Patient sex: M
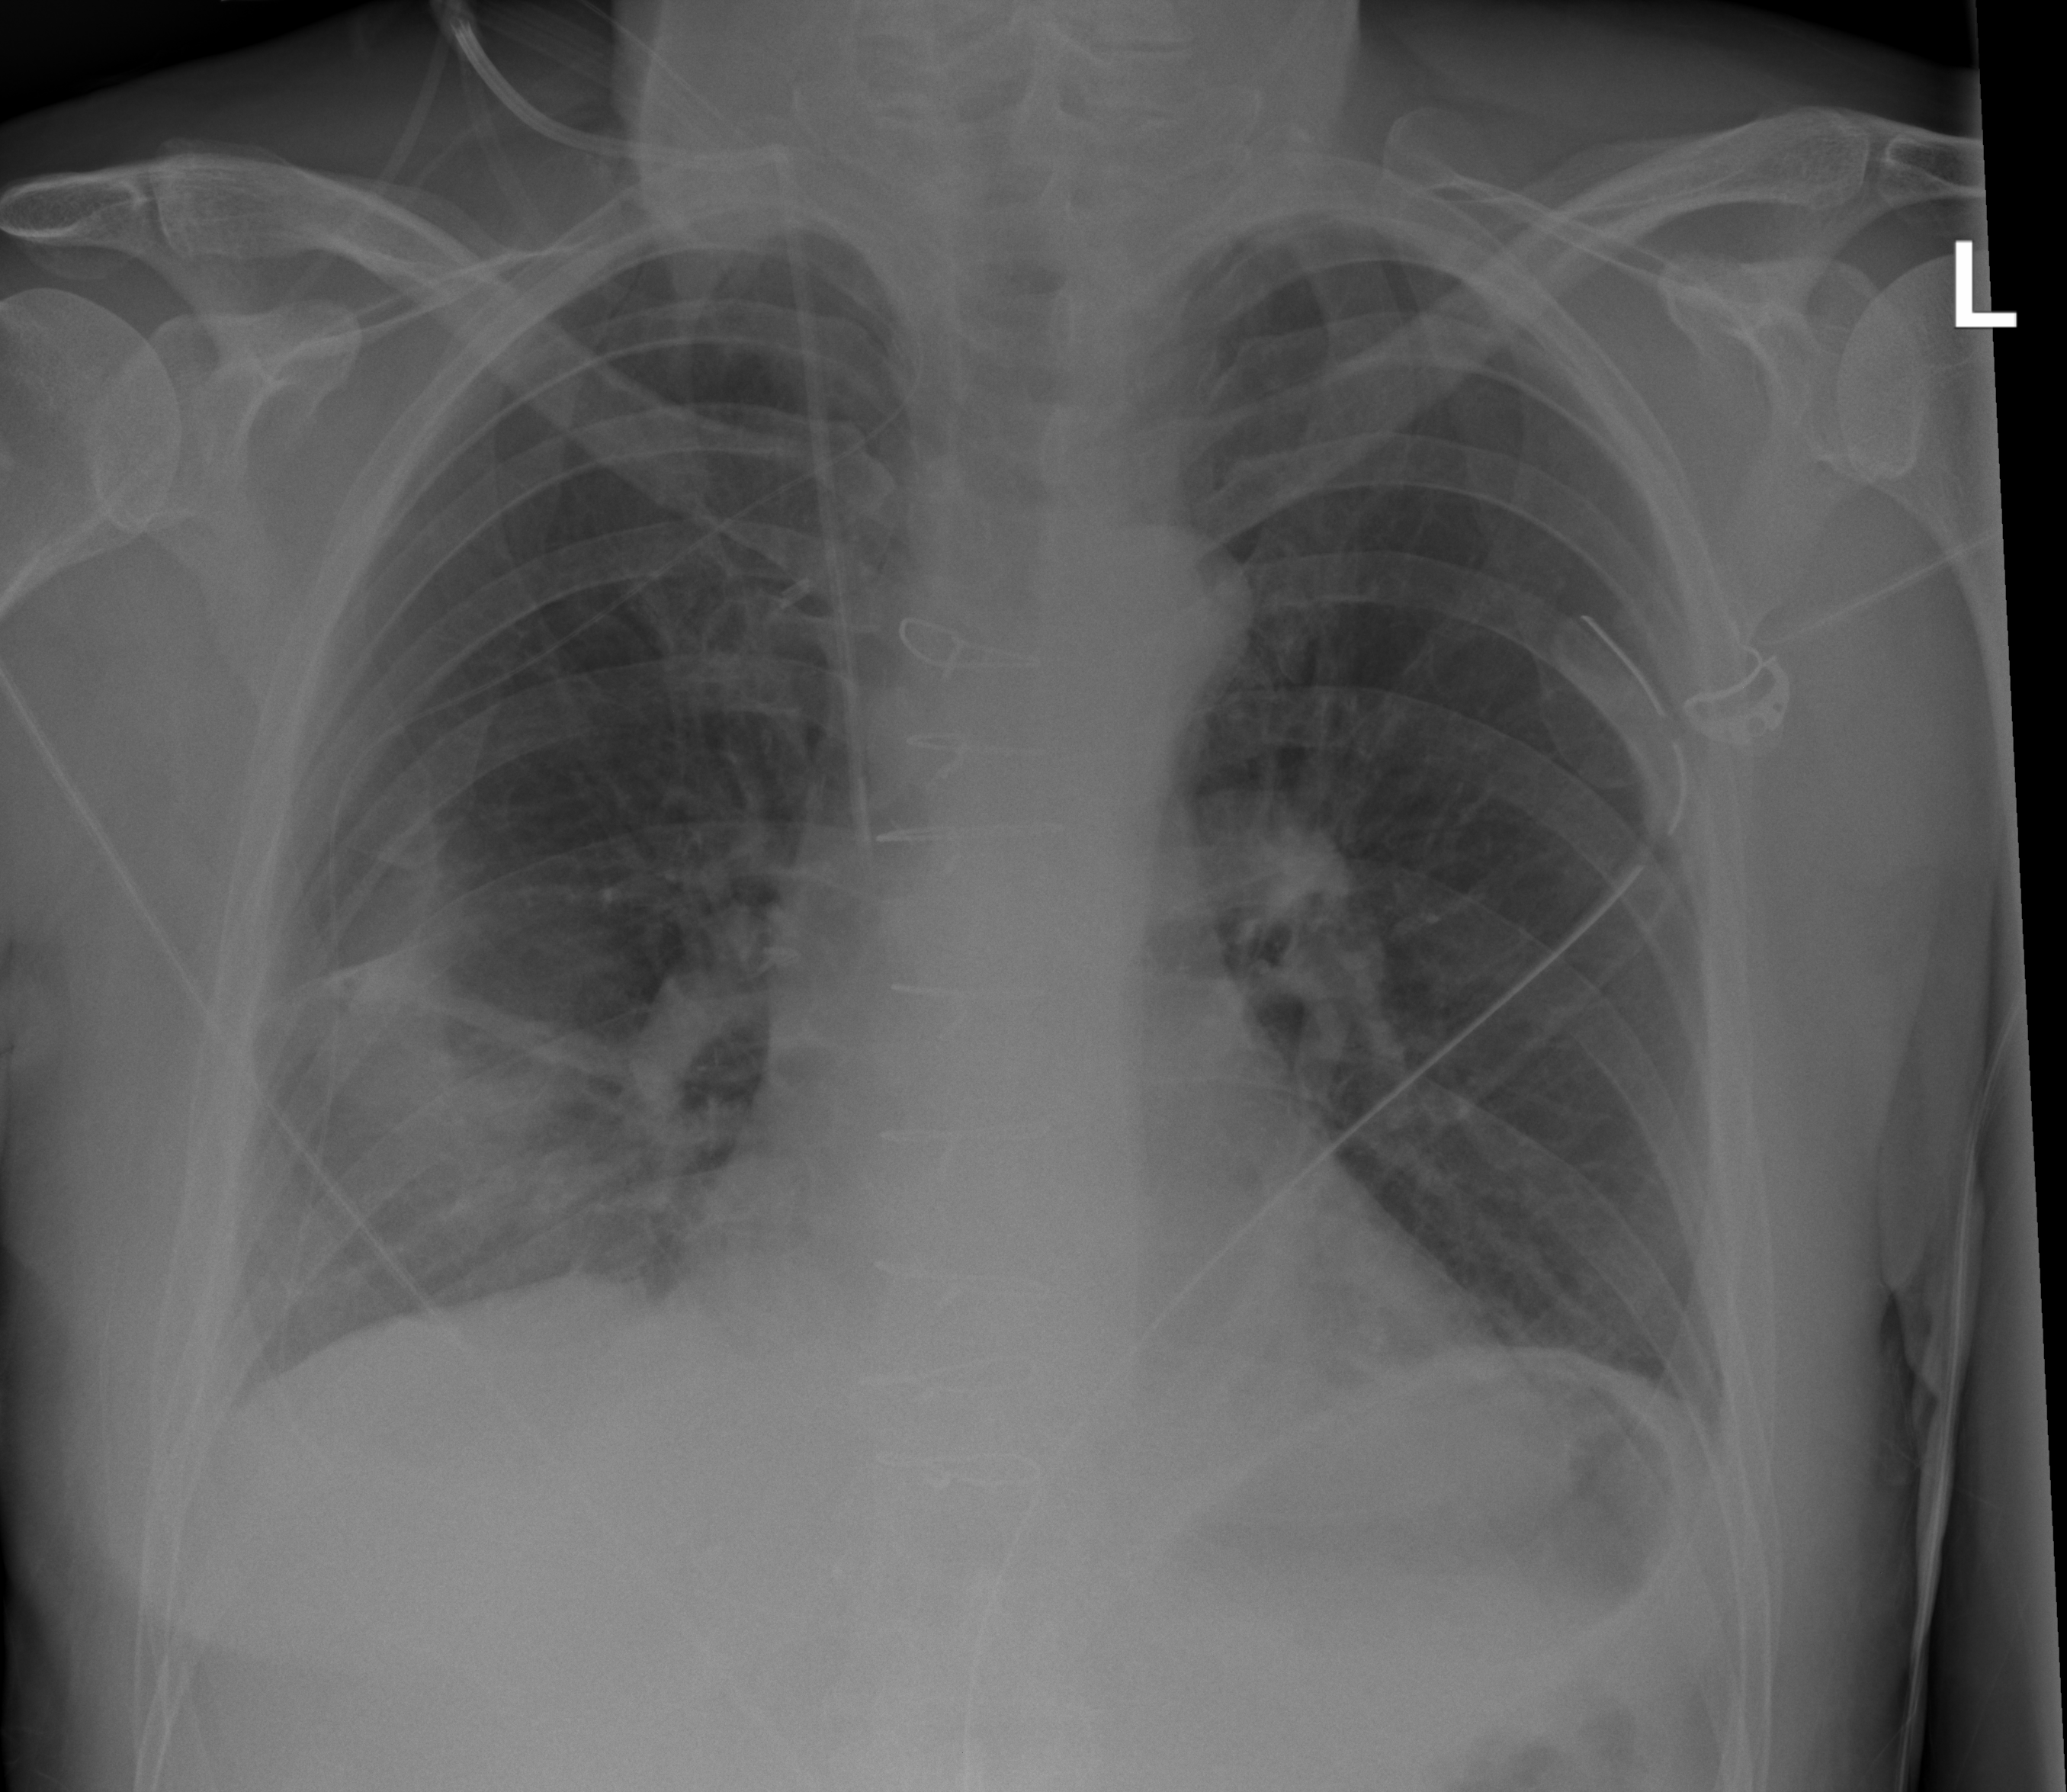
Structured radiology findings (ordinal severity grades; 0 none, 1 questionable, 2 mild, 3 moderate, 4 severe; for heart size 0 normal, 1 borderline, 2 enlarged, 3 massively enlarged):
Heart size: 0
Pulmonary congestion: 0
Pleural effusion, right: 2
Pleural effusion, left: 0
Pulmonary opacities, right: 0
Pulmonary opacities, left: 0
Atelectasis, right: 2
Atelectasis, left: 2